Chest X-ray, PA view. Patient: 11 years old, sex F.
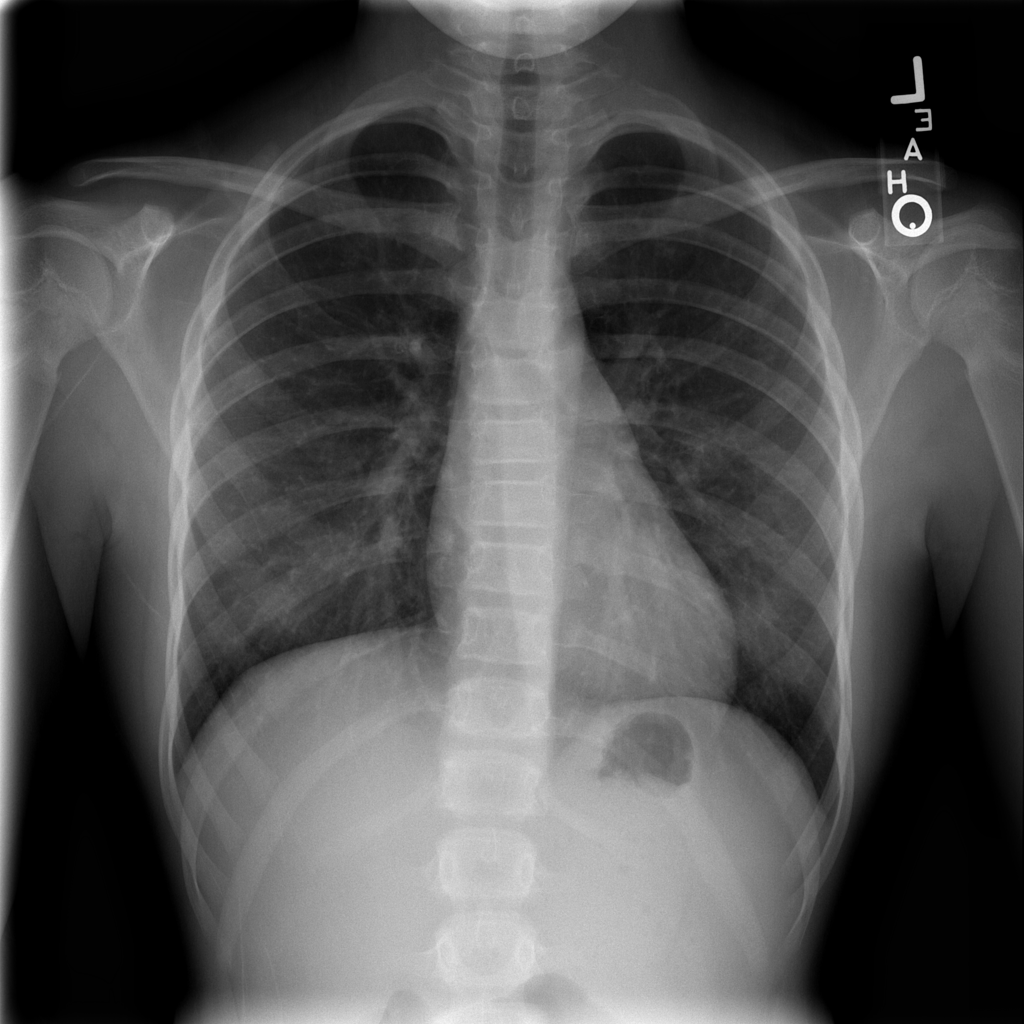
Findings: No Finding